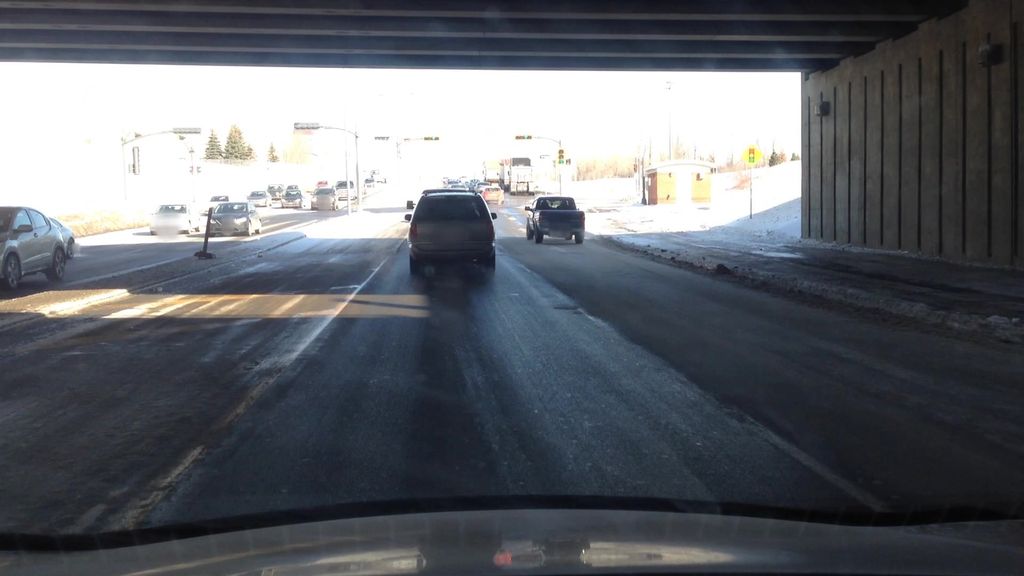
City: montreal